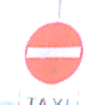
Verkehrszeichen: VerbotDerEinfahrt
Zusatzzeichen unten: BesondereFahrzeugeUndTransportgueter1
Umgebung: Outdoor, Suburban
Tageszeit: MorningAfternoon
Wetter: PartlyCloudy
Licht: Natural
Jahreszeit: NotSpecified
Kontrast: HighContrast